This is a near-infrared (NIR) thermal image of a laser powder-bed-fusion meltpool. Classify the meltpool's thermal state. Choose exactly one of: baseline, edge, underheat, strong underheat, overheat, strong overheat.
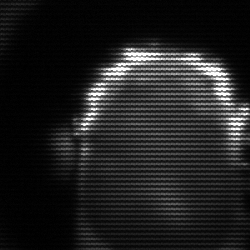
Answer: baseline